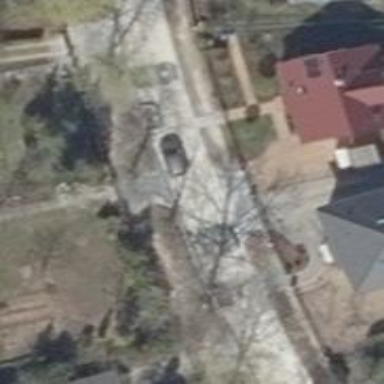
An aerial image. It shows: Driveway leading to service road.